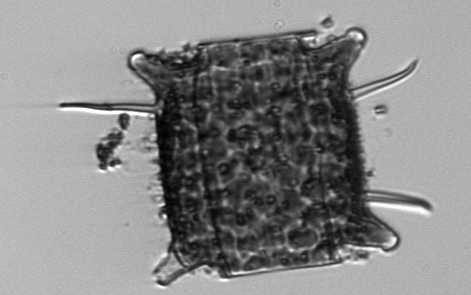
Label: Odontella